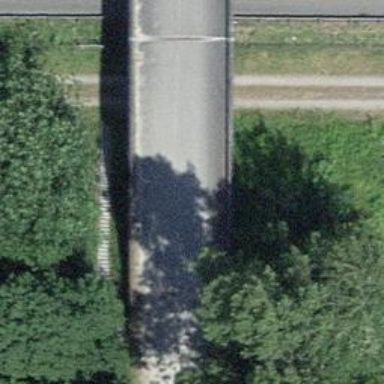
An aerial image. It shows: Track road with unpaved surface that includes bridge of grade2.